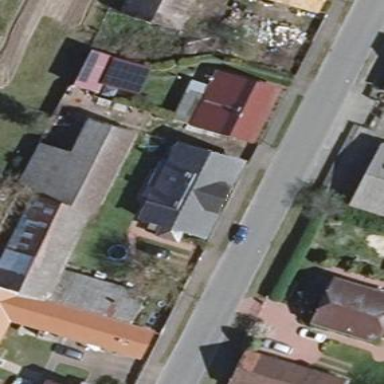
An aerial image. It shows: Residential building with gabled roof. The grey roof is oriented along the structure.